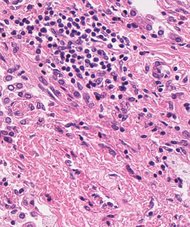
Tumor epithelial tissue: yes
Tumor-associated stroma tissue: yes
Normal tissue: no